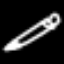
Label: pencil